Interaction volume radius: 10 \u00c5
Interaction volume height: 15 \u00c5
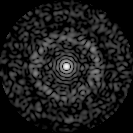
Disorder parameter: 0.8273